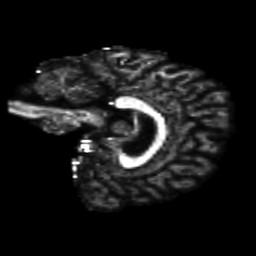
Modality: FA
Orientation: sagittal
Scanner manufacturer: siemens
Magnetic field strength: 3 T
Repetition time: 4.16 s
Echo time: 0.0806 s